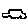
Label: car